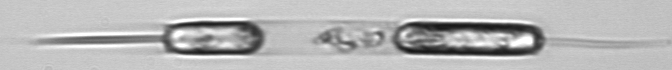
Label: Ditylum_brightwellii